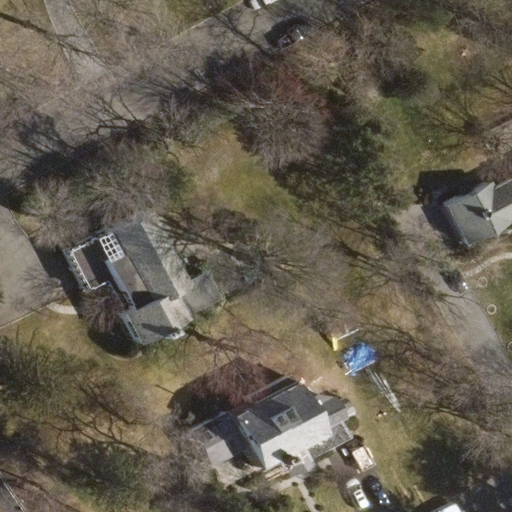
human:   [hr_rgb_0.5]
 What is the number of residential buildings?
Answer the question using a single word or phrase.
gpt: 3

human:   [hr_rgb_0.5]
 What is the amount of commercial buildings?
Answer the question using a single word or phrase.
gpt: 0

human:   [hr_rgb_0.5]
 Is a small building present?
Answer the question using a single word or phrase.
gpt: no

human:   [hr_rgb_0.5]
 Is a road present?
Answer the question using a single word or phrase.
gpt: yes

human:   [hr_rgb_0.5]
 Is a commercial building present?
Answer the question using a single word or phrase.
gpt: no

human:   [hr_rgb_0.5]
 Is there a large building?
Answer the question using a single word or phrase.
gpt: no

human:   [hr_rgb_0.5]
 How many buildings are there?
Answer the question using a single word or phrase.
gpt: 3

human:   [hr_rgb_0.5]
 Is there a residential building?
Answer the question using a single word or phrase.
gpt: yes

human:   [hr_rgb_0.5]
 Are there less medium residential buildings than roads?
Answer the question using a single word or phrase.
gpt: no

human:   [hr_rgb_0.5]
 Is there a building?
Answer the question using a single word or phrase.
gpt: yes

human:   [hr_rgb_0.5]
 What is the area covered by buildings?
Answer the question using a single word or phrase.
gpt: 1053m2

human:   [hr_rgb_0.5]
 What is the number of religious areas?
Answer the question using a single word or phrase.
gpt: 0

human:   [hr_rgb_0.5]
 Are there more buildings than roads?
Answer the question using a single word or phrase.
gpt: yes

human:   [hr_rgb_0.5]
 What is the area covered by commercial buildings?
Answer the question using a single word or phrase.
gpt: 0m2

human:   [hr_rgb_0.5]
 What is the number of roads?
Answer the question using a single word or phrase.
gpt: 2

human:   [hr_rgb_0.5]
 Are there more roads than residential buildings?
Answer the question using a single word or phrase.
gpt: no

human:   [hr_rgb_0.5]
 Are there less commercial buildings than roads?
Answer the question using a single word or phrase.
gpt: yes

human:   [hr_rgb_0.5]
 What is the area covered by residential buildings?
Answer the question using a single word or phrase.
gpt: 1053m2

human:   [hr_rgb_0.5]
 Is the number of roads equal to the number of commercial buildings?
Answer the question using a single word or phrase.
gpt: no

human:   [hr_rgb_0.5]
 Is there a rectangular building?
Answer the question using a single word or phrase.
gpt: no

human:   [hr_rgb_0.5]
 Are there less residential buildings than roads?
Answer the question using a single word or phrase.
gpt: no

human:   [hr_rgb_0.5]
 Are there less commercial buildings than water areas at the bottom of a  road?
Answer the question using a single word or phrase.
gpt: no

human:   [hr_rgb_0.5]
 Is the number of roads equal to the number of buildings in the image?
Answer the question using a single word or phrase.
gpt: no

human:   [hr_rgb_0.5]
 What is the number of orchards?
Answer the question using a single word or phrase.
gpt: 0

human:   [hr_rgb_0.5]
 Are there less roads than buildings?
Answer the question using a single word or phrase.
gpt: yes

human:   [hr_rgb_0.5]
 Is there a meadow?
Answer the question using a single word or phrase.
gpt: no

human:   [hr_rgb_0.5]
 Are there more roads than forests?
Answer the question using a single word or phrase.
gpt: yes

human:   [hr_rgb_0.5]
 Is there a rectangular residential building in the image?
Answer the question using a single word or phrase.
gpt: no

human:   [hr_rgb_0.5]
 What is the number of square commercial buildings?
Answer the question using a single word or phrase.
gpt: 0

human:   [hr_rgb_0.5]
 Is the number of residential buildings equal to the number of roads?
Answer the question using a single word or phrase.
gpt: no

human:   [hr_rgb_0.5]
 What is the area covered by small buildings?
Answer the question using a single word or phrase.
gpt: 0m2

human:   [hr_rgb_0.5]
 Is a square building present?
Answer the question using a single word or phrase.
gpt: no

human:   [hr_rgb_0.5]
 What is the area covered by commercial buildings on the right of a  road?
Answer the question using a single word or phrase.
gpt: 0m2

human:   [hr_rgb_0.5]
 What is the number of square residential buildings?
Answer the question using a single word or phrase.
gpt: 0

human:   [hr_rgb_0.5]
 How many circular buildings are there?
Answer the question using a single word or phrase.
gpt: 0

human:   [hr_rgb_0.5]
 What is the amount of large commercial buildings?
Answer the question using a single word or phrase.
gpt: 0

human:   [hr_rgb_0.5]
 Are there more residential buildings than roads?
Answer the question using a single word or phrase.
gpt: yes

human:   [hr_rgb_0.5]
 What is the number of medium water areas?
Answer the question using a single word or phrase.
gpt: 0

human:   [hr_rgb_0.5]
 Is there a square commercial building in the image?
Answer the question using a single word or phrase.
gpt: no

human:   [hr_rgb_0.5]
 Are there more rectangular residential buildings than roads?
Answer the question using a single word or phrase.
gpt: no

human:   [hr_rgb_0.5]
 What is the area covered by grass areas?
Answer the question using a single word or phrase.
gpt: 0m2

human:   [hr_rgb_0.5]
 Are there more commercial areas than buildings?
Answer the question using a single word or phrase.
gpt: no

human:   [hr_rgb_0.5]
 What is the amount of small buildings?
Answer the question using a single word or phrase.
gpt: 0

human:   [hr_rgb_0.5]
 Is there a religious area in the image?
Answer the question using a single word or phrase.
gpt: no

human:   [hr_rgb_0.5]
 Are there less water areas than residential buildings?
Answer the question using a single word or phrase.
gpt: yes

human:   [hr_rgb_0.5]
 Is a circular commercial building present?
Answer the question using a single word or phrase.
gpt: no

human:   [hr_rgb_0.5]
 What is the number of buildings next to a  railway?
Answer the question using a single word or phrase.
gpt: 0

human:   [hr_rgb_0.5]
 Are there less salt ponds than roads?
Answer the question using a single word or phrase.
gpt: yes

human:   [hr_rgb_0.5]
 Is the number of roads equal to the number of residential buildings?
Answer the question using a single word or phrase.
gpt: no

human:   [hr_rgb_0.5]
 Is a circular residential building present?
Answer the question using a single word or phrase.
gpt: no

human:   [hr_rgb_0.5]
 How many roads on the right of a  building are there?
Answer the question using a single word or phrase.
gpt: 1

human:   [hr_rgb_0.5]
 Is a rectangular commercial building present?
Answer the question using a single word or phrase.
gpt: no

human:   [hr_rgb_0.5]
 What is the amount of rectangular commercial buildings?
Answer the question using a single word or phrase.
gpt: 0

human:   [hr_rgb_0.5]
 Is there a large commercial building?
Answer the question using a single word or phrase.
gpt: no

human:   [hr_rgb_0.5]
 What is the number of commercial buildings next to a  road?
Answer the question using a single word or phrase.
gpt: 0

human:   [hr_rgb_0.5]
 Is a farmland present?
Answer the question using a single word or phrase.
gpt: no

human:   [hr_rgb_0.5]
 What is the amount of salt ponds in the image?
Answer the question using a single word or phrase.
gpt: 0

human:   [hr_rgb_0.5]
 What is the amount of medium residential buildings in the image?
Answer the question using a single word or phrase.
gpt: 3

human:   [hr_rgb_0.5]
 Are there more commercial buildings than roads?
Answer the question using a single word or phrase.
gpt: no

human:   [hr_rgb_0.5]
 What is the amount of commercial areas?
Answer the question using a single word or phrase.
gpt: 0

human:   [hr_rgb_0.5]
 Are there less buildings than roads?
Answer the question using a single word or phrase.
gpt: no

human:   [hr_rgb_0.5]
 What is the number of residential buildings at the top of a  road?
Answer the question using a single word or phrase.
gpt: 3

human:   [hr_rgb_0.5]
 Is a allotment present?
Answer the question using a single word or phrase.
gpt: no

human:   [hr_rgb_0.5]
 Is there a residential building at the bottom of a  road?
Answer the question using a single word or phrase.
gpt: yes